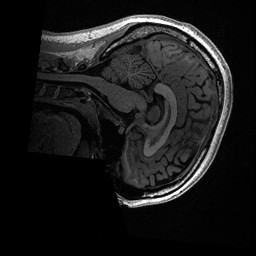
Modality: T1w
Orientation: sagittal
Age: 18
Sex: female
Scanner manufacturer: ge
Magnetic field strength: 3 T
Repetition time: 0.006952 s
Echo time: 0.00292 s